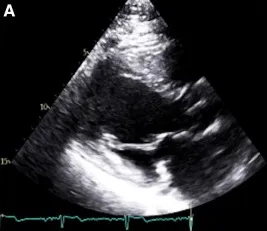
Imaging of patient B. Parasternal long axis echocardiogram, with an interventricular septal thickness measurement of 11 mm during diastole, and a patent left ventricular outflow tract (A).
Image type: radiology (ultrasound)